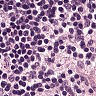
Metastatic tissue present: no